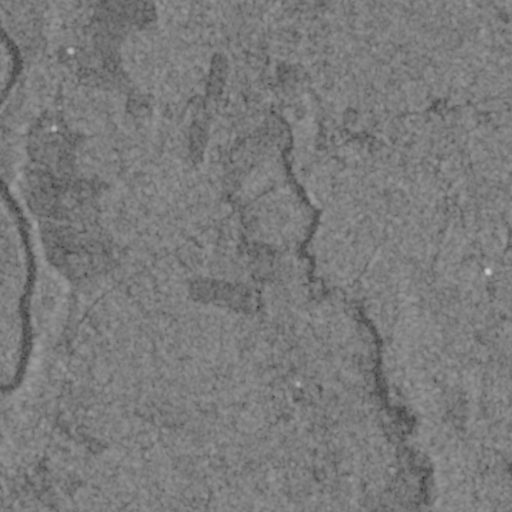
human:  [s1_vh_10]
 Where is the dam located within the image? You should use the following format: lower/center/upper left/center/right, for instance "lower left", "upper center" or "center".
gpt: The dam is located in the upper center of the image.
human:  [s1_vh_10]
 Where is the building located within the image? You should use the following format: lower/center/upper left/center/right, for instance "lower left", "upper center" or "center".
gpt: The building is located in the upper right of the image.
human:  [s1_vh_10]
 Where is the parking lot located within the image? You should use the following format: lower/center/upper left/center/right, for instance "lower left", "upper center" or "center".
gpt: There is no parking lot in the image.

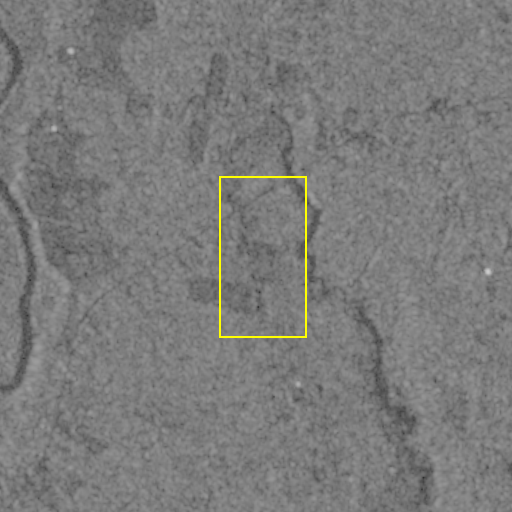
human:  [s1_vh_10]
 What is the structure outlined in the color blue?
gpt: There is no blue outline.
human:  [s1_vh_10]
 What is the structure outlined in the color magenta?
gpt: There is no structure outlined in magenta.